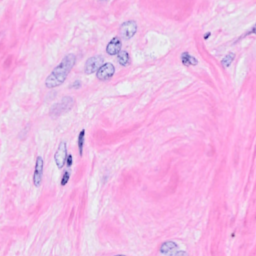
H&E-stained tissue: Breast